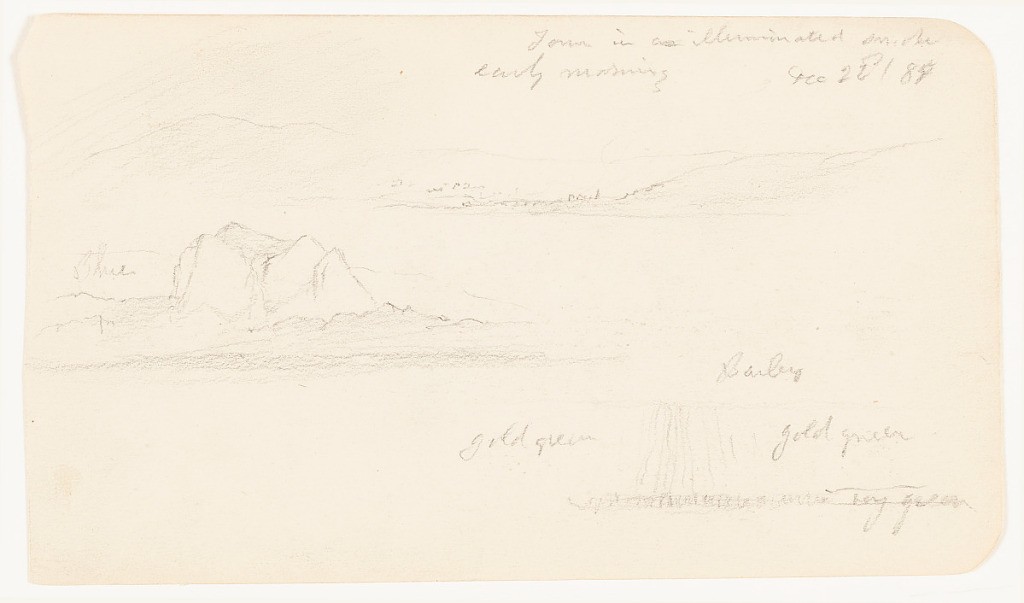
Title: Views around Zacatecas, Mexico
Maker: Frederic Edwin Church, American, 1826–1900
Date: December 22, 1884
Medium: Graphite on off-white wove paper; verso: graphite
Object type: Drawing
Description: Landscape sketches showing views around the city of Zacatecas, Mexico. Along the upper margin, a town or village is shown nestled in rolling hills, which are illuminated by the morning sun. At center left, a rocky prominence in Zacatecas known as Bufa Hill is sketched in some detail. At lower right, sunbeams are shown falling upon a green plain.

Verso: Landscape sketch showing a view of Bufa Hill in Zacatecas Mexico. A craggy prominence comprised predominantly of red and orange rock, Bufa Hill is shown here with a steep and rugged ridge.